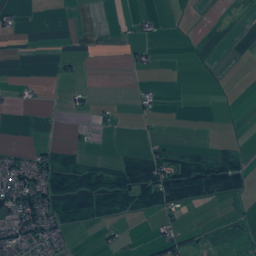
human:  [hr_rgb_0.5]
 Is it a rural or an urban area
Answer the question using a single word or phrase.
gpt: urban

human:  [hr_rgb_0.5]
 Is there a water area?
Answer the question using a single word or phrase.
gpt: yes

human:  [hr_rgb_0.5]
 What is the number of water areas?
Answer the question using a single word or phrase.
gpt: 40

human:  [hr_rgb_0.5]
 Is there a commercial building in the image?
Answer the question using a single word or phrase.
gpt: yes

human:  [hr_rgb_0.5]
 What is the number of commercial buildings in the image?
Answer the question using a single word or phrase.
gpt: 17

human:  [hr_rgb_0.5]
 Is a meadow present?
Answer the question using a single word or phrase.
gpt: yes

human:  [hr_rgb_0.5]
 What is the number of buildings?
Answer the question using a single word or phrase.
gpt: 1640

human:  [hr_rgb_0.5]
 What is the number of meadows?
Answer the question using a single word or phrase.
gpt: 98

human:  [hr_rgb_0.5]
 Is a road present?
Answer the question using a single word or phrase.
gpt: yes

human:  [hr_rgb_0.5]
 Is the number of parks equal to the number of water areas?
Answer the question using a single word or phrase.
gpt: no

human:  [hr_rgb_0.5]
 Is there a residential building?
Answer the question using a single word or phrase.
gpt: yes

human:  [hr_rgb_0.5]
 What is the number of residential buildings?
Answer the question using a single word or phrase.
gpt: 1614

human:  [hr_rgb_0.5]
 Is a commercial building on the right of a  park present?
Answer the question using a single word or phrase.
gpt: yes

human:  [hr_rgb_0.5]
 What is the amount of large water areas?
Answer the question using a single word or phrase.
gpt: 15

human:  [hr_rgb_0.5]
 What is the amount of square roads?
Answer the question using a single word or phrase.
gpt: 0

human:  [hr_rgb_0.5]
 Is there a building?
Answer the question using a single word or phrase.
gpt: yes

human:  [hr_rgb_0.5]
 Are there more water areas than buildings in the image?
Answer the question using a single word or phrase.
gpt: no

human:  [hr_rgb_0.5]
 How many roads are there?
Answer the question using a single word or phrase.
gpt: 421

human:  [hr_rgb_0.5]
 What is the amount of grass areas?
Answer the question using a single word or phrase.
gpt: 60

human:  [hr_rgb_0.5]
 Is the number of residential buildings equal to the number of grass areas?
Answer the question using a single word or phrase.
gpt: no

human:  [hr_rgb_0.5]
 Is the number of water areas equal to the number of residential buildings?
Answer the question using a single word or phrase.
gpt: no

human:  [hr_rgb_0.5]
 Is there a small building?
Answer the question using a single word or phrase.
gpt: yes

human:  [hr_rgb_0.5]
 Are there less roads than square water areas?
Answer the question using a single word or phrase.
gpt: no

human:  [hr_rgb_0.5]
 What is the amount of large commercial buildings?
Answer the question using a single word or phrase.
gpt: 305

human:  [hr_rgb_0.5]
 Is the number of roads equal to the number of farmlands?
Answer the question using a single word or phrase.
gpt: no

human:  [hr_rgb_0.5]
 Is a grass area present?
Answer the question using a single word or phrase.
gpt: yes

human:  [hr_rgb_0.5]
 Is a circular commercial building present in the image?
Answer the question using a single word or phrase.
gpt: yes

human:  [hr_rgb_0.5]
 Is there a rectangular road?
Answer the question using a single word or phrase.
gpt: no

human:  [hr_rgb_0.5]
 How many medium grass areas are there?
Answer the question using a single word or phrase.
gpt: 19

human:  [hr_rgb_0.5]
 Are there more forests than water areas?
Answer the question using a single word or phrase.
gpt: yes

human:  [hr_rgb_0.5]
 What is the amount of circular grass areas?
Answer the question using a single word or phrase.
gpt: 2

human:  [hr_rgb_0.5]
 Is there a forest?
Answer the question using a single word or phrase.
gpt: yes

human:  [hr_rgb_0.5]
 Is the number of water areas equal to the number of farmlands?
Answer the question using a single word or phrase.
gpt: no

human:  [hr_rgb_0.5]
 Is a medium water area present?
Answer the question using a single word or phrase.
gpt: yes

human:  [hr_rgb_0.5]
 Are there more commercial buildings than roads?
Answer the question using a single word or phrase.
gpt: no

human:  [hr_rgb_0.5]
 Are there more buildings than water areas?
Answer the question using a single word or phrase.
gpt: yes

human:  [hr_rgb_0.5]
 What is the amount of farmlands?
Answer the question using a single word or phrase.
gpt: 65

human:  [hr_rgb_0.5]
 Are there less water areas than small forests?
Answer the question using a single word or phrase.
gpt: no

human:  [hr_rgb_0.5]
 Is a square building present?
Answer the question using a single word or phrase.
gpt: yes

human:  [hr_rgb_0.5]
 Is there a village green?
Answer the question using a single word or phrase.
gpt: yes

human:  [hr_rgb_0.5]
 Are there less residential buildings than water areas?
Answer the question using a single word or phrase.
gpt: no

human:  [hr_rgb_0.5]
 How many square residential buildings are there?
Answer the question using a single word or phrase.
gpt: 1

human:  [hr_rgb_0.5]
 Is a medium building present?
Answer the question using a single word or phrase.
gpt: yes

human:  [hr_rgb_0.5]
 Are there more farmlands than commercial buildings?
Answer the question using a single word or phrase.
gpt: yes

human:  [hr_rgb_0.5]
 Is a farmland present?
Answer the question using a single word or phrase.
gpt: yes

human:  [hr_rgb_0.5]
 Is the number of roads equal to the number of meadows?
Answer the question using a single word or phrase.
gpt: no

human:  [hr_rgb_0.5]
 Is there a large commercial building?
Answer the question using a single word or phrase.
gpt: no

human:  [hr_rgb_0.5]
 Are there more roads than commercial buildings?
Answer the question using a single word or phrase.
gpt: yes

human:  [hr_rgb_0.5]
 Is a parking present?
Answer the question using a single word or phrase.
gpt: yes

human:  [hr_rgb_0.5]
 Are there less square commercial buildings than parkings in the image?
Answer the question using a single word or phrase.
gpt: yes

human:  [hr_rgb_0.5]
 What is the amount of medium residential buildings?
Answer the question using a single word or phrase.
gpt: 12

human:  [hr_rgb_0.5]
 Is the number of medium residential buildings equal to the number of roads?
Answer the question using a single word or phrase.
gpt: no

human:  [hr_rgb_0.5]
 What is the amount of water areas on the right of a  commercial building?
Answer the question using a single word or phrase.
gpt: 35

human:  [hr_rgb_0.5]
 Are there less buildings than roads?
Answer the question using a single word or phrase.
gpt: no

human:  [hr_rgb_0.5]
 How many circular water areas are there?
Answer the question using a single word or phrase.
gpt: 0

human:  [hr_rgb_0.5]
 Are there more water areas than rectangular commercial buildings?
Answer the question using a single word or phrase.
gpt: yes

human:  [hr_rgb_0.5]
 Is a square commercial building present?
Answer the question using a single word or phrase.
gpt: yes

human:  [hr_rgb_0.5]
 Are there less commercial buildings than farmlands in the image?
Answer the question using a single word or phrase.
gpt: yes

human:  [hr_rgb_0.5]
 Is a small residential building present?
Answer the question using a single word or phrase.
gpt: yes

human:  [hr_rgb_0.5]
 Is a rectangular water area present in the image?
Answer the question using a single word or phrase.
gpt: yes

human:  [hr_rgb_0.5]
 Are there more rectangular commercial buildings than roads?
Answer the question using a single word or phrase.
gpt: no

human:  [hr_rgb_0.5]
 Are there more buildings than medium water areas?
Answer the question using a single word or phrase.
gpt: yes

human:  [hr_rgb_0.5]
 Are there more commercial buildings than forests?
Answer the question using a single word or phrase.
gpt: no

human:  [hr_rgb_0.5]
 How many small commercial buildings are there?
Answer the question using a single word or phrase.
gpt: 17